Aerial crown-view tile of a tropical tree (Barro Colorado Island, Panama), acquired 20250124:
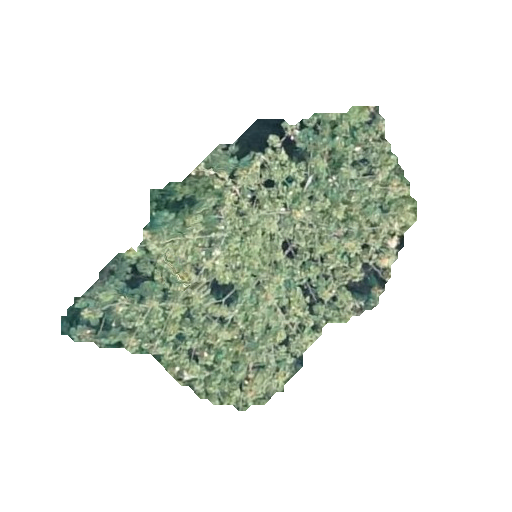
Species: Ochroma pyramidale
GBIF accepted scientific name: Ochroma pyramidale
Crown area: 93.0 m²